Question: Recently I started a small online shop and I have a problem with the top horizontal menu in Prestashop 1.6.
When I activate the Top horizontal menu is not horizontal, is vertical. It's like it does not have css style.
Can you help me with this issue please ?

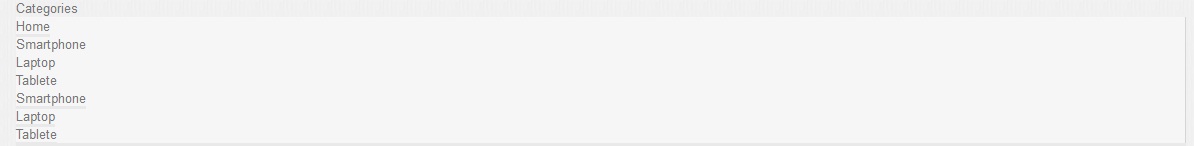
Answer: Go to Modules> Modules > Top Menu > Reset just the parameters, you will get the default structure back.